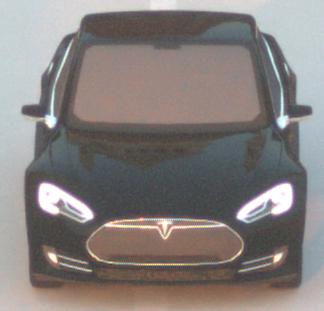
Make: Tesla
Model: Model S 60
Detailed model: Model S
Model produced from: 2013/10
Model produced until: 2014/10
Doors: 5
Color: black
Road condition: dry road
Daytime: sunrise or sunset
Contrast: medium contrast